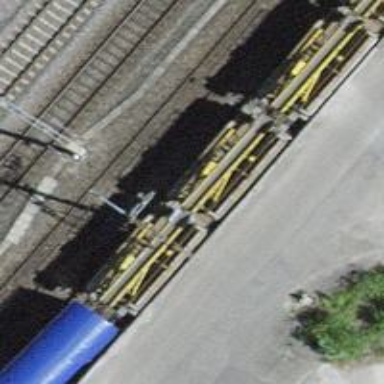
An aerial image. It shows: Railway switch.